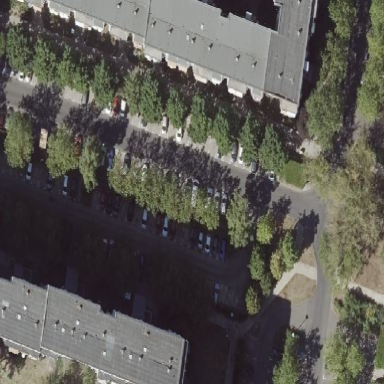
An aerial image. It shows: Street-side parking area with concrete surface.